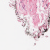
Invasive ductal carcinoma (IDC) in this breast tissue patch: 0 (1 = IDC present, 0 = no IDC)